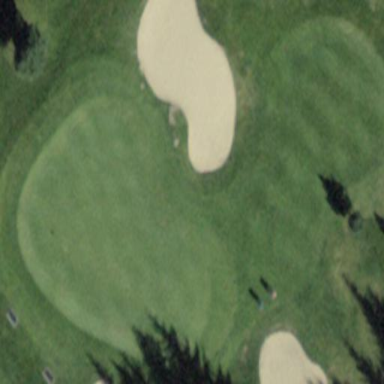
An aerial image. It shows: Grassy area designated as golf fairway.